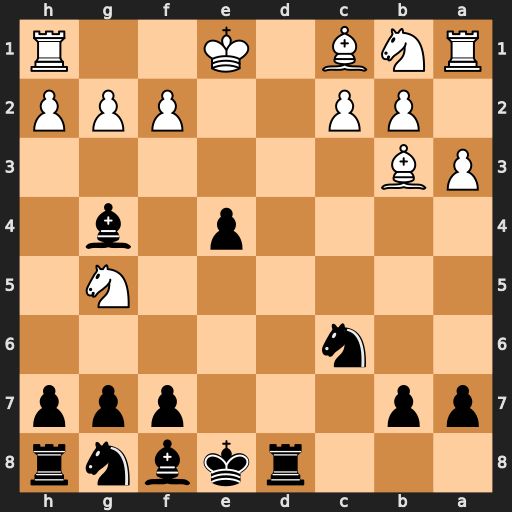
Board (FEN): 3rkbnr/pp3ppp/2n5/6N1/4p1b1/PB6/1PP2PPP/RNB1K2R
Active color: b
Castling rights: KQk
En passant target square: -
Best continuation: Rd1#